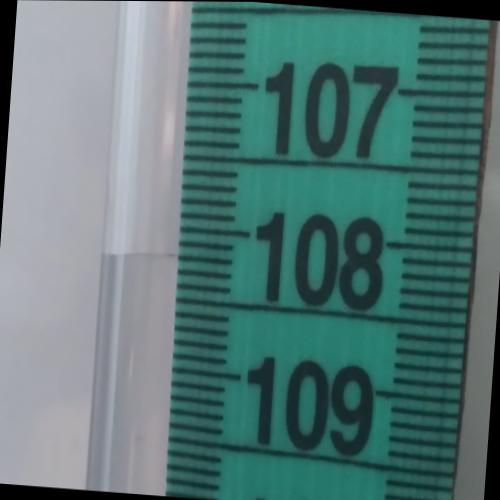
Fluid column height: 108.2 cm